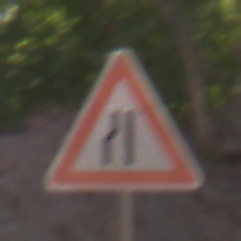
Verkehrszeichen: EinseitigVerengteFahrbahnLinks
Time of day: MorningAfternoon
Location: Outdoor (Suburban)
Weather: PartlyCloudy
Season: NotSpecified
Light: Natural